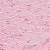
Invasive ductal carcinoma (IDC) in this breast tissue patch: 1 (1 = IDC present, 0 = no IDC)